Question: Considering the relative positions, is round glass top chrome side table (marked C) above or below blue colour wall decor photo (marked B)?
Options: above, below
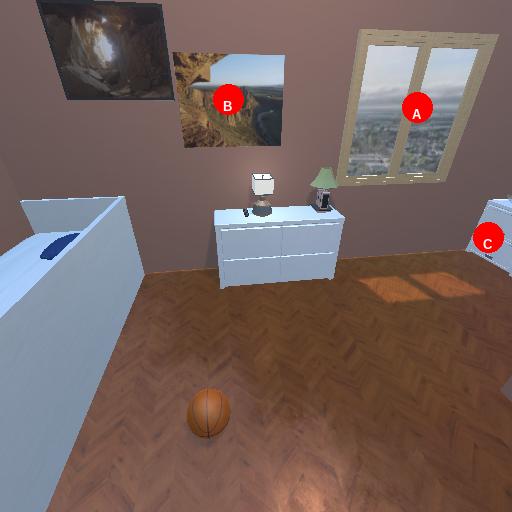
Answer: above